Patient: sex M, age 58
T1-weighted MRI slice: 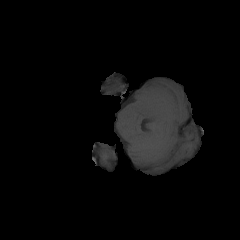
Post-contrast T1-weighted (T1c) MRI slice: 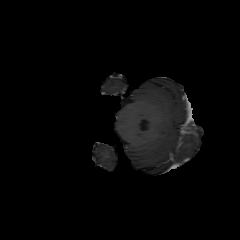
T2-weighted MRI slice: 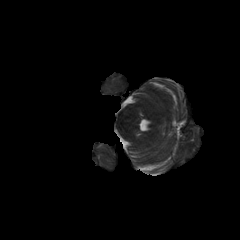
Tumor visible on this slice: no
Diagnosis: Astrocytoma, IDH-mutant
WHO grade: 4